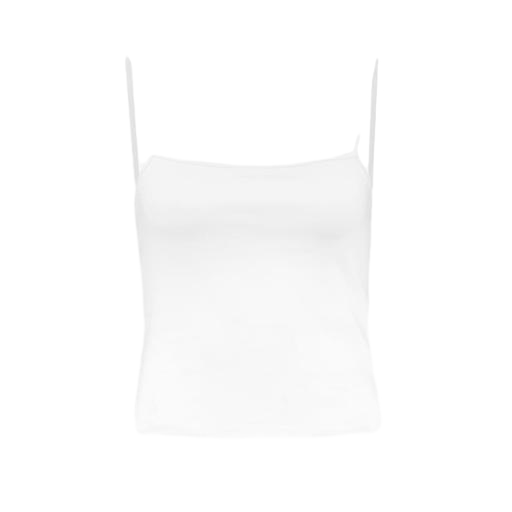
white straight tank, white romy tank, white olivia tank, white background